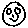
Label: smiley face